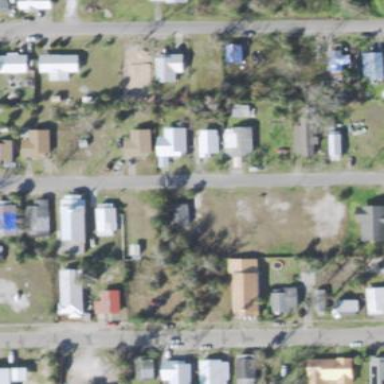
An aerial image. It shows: This residential area consists of single-family homes.